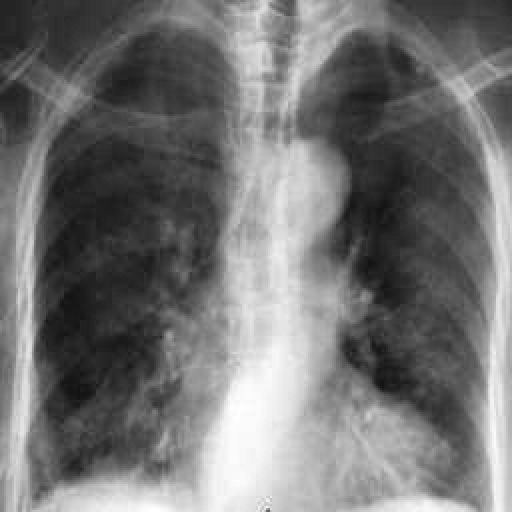
Finding: TUBERCULOSIS